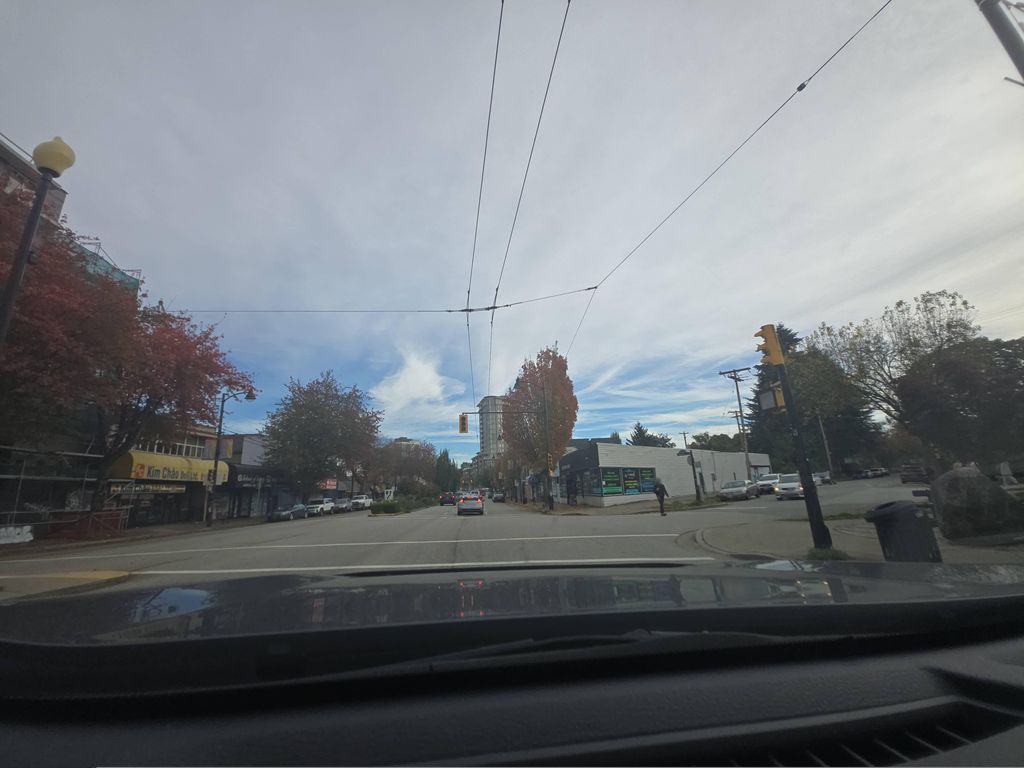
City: vancouver